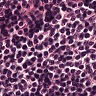
Metastatic tissue present: no